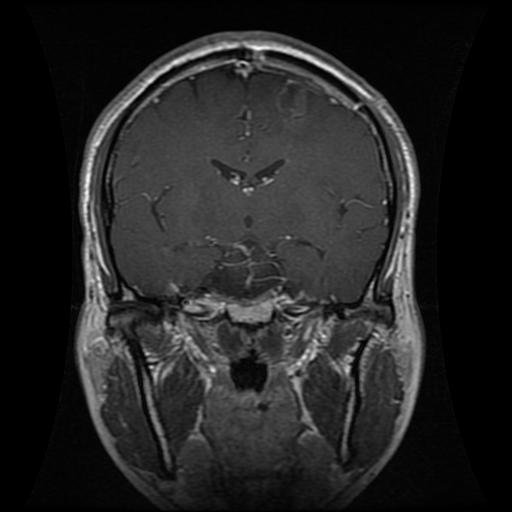
Label: glioma